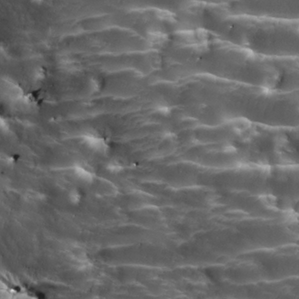
Label: non_frost